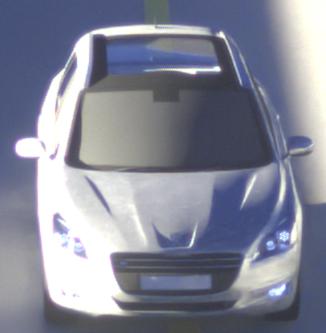
Make: Peugeot
Model: 508 SW 120 VTi
Detailed model: 508 (I) SW
Model produced from: 2011/03
Model produced until: 2014/05
Doors: 5
Color: white
Road condition: dry road
Daytime: sunrise or sunset
Contrast: high contrast